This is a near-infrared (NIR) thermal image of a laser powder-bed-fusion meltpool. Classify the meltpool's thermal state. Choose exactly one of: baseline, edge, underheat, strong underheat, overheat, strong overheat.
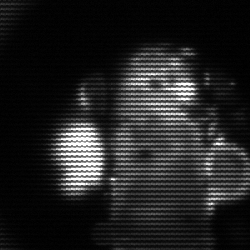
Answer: strong underheat